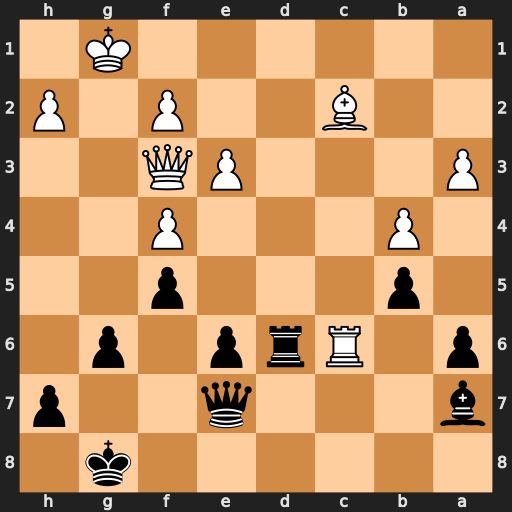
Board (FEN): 6k1/b3q2p/p1Rrp1p1/1p3p2/1P3P2/P3PQ2/2B2P1P/6K1
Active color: b
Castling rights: -
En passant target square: -
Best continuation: Qb7 Rxd6 Qxf3